Question: I'm creating a form and am trying to do validation on my bootstrap form, using bootstrap components. I'm using a c# class library to do my server side validation, and then use the c# code-behind to validate the styles when the form meets a validation condition. I use a panel to hold my form control as such:
'''
<asp:Panel ID="TeacherNamePanel" CssClass="form-group" runat="server">
<asp:TextBox ID="tbTeacherName" CssClass="form-control input-lg" placeholder="Teacher-in-charge" runat="server"></asp:TextBox>
</asp:Panel>
'''
and in the code-behind to validate the style:
'''
if (teacherName.Length == 0)
{
TeacherNamePanel.CssClass = "form-group has-error has-feedback";
Label span = new Label();
span.CssClass = "glyphicon glyphicon-remove form-control-feedback";
span.Attributes["style"] = "vertical-align:middle";
TeacherNamePanel.Controls.Add(span);
}
else
TeacherNamePanel.CssClass = "form-group";
'''
However, my glyphicon is not centred in my form's input control, it's too low. Anyway to rectify this problem? Tried to change the positioning for "top" in the css for '.has-feedback .form-control-feedback' but to no avail.

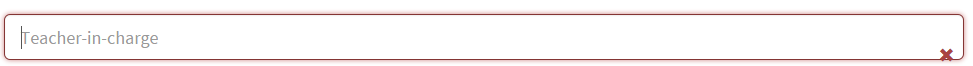
Answer: Solved! I copied the following css from bootstrap.css
'''
.has-feedback .form-control-feedback {
position: absolute;
top: 25px;
right: 0;
display: block;
width: 34px;
height: 34px;
line-height: 34px;
text-align: center;
}
'''
and pasted it in my own stylesheet and adjusted top and right to fit my input box. Thanks for your help and advice guys!